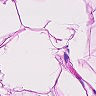
Metastatic tissue present: no